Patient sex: M
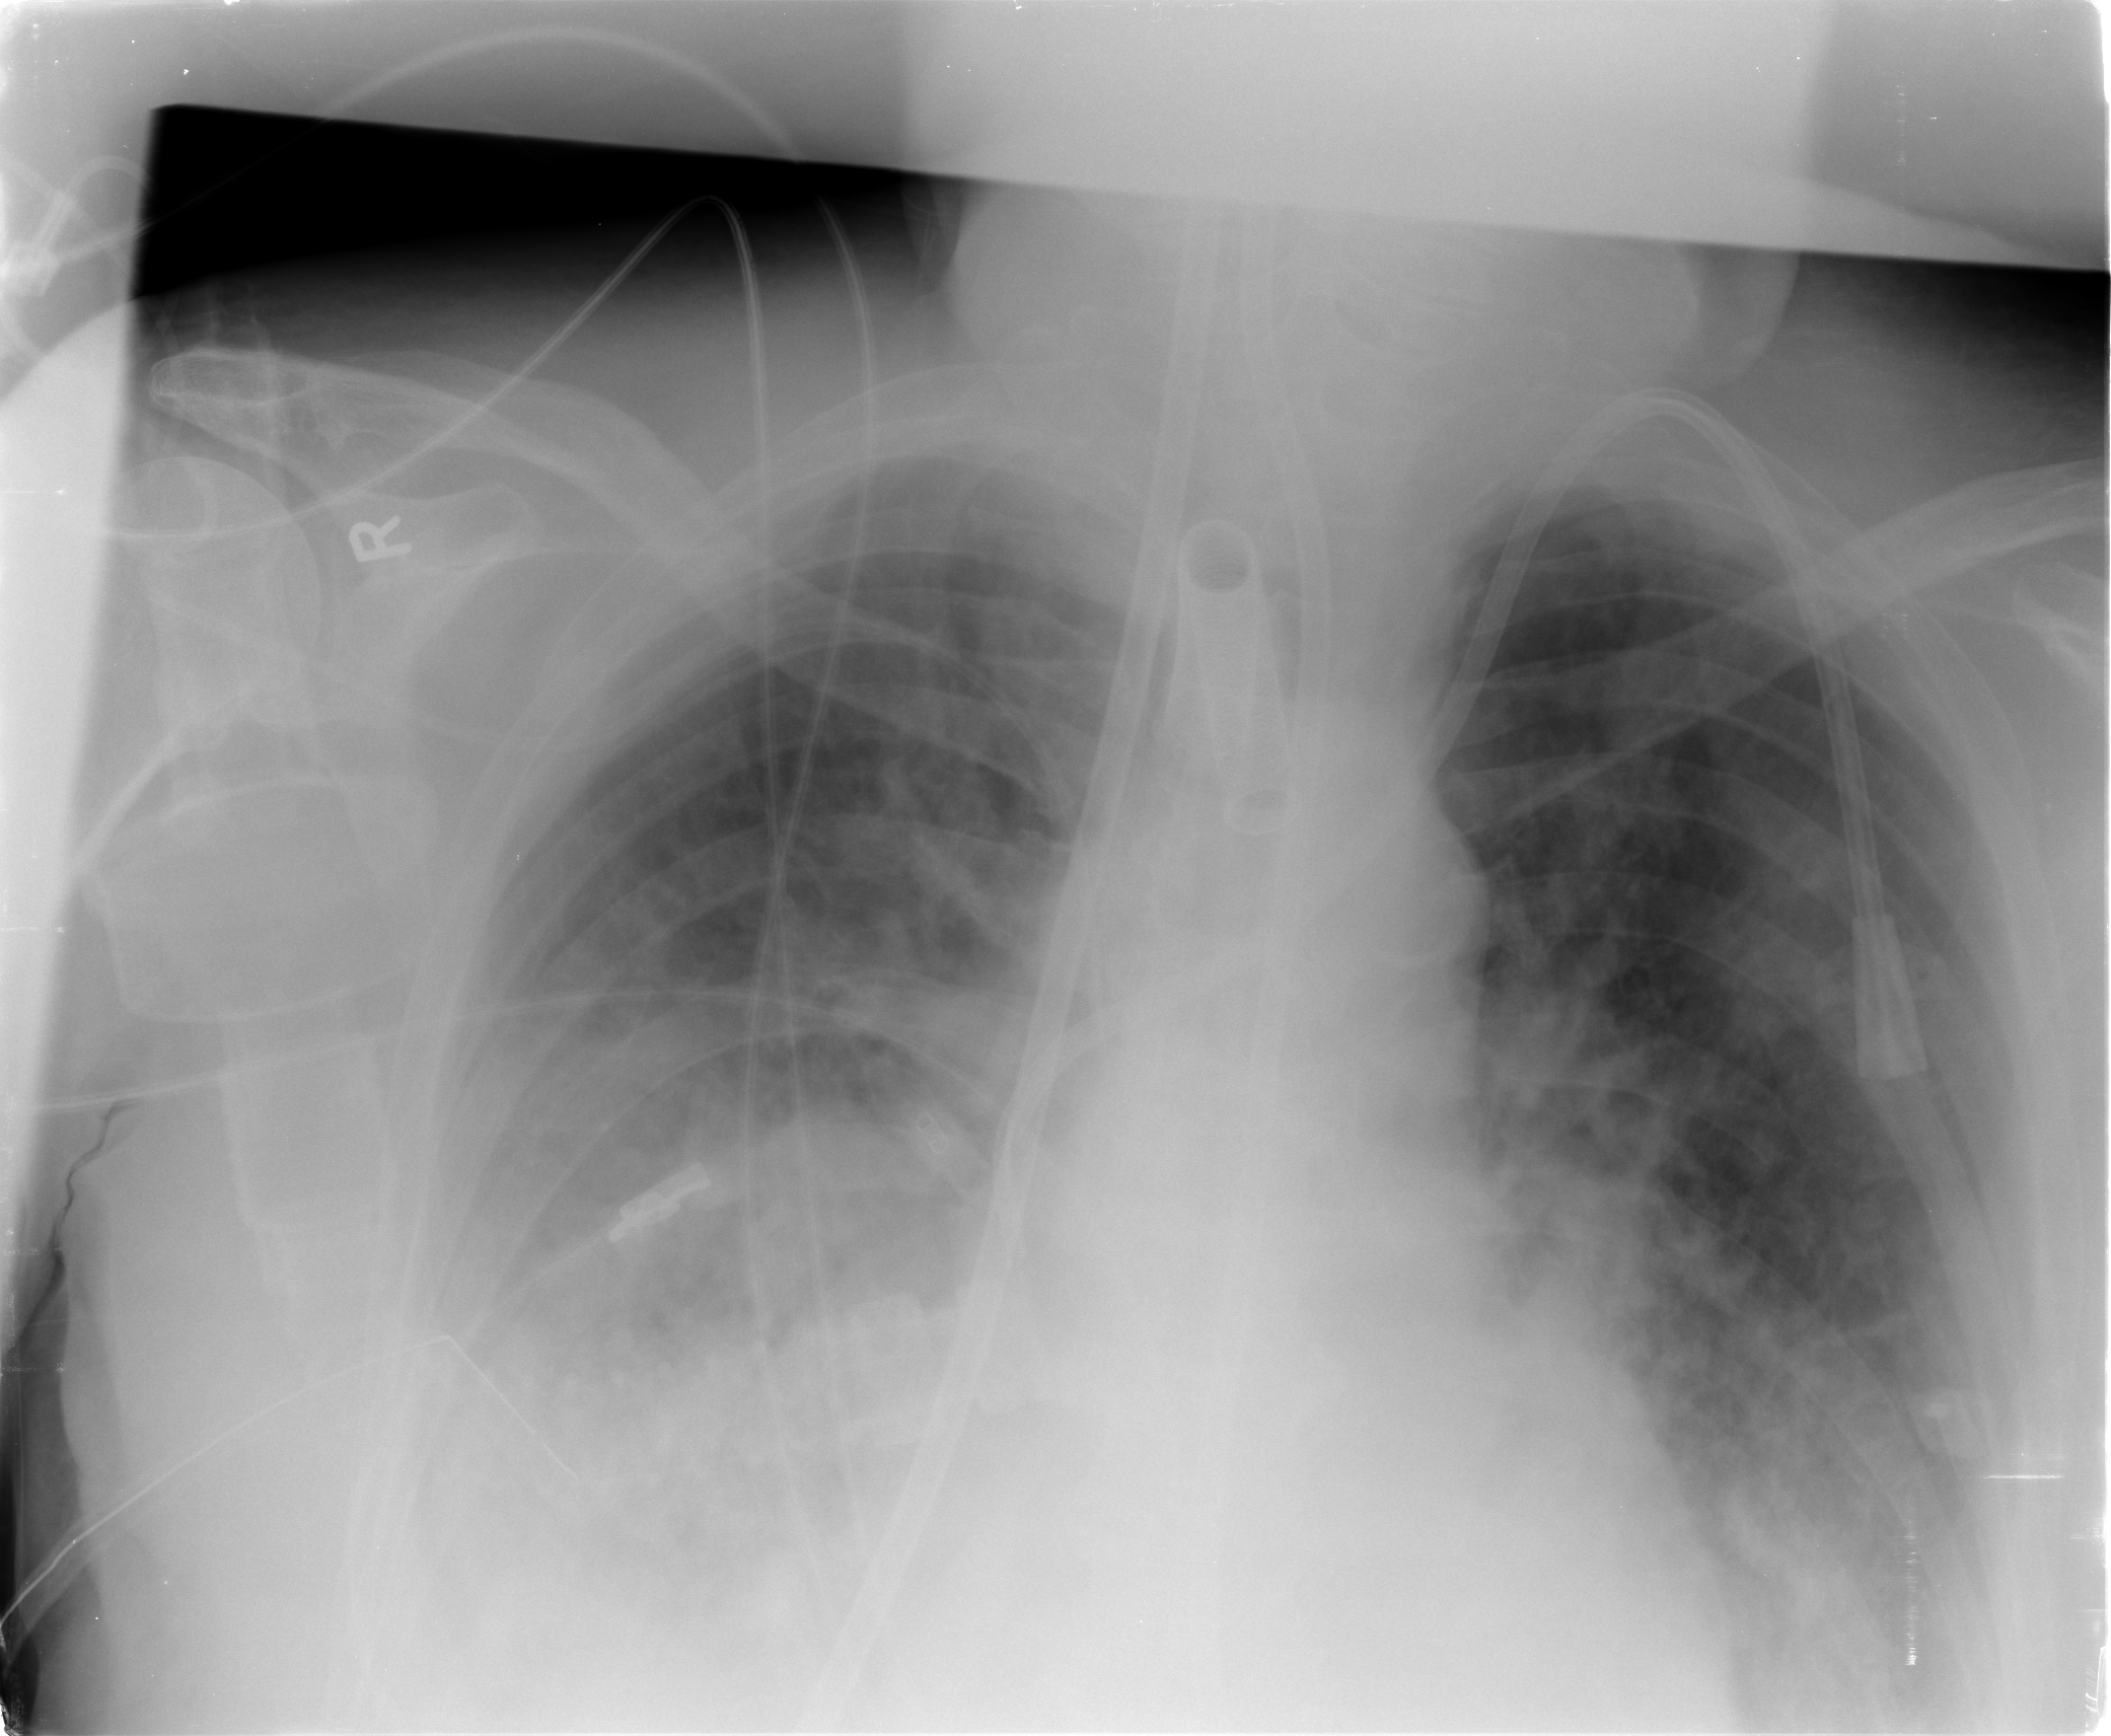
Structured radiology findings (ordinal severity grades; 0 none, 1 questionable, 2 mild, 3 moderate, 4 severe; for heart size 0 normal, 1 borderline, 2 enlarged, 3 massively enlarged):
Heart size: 0
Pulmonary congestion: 2
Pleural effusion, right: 2
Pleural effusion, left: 0
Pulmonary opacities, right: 3
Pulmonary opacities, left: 2
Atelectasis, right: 2
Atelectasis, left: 2